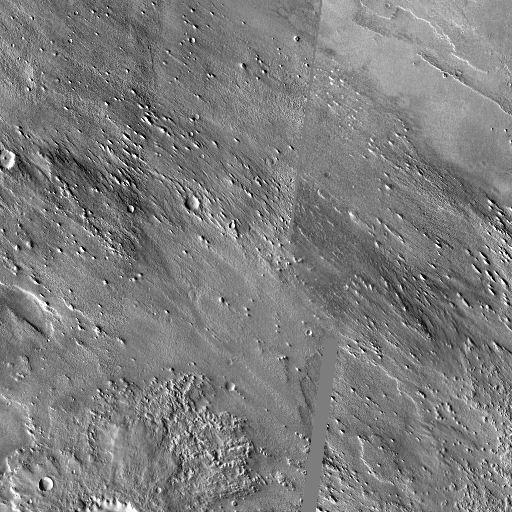
Crater classes present: Background, Other